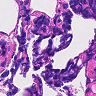
Metastatic tissue present: no